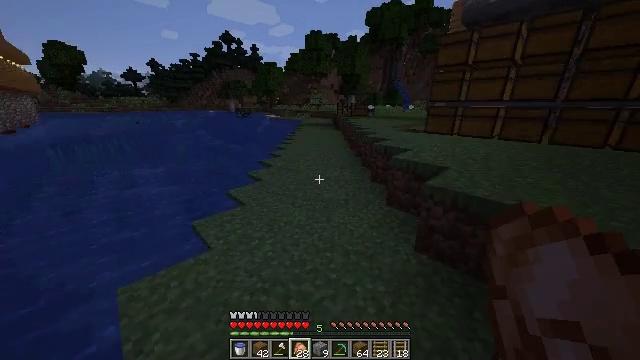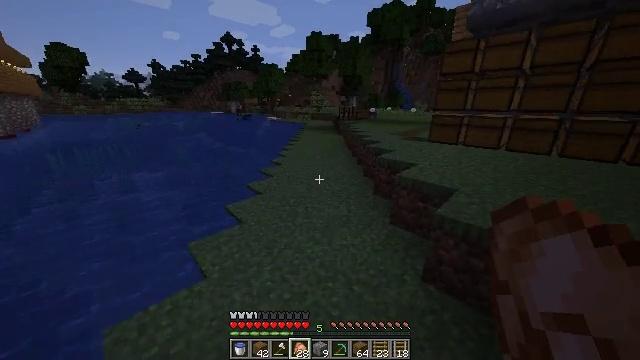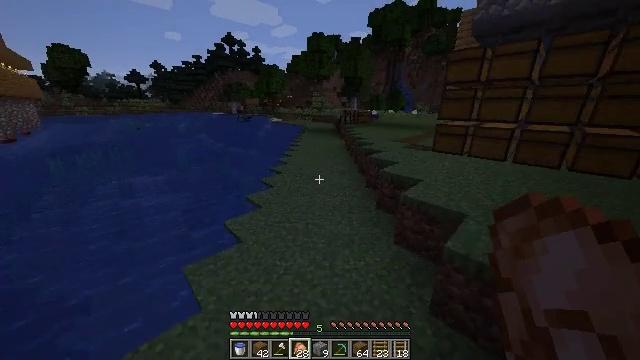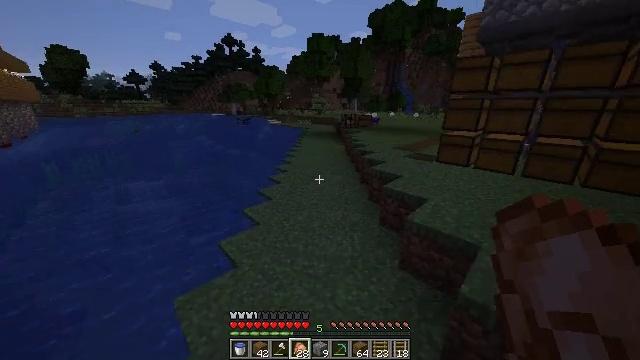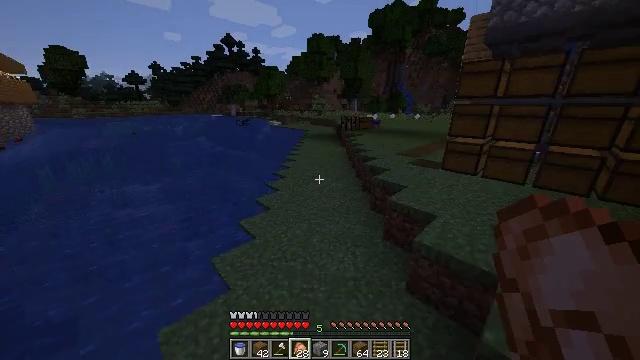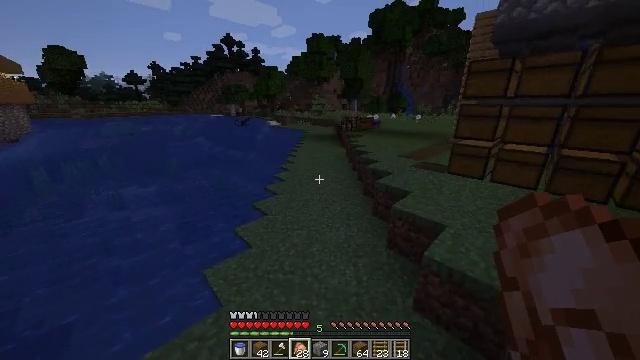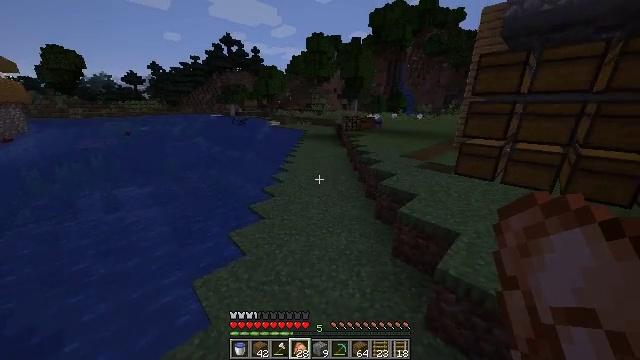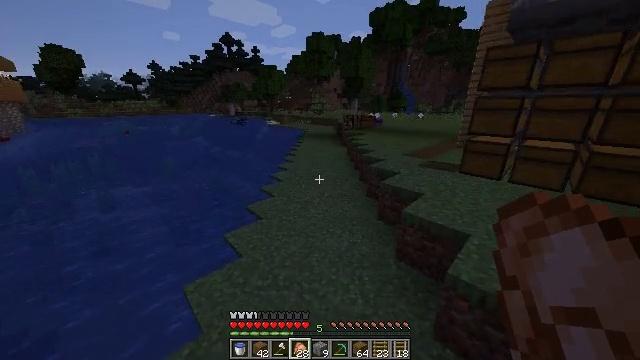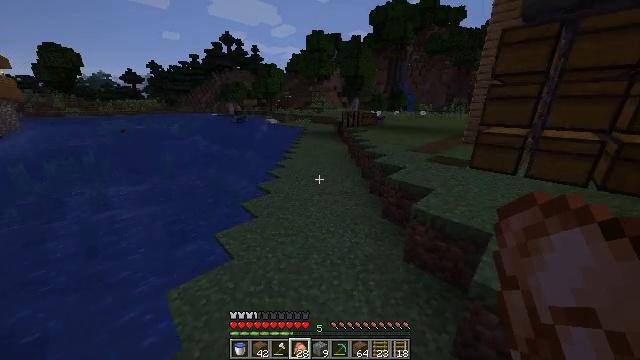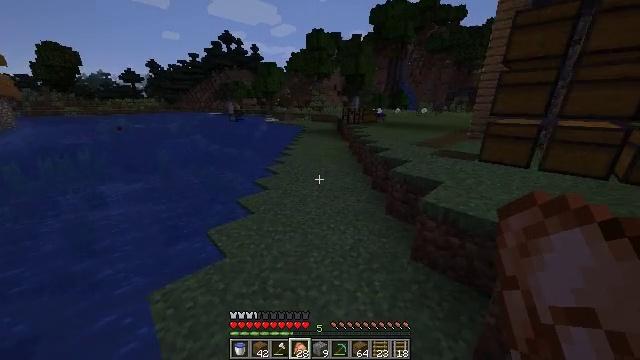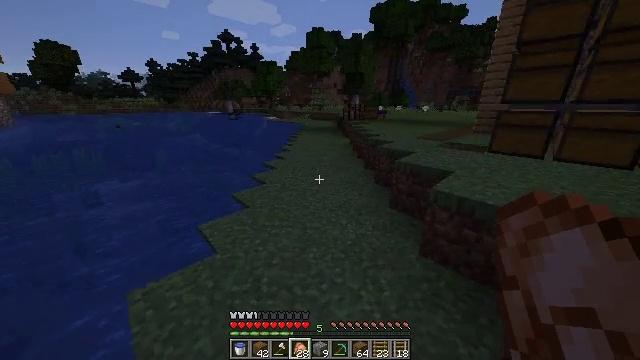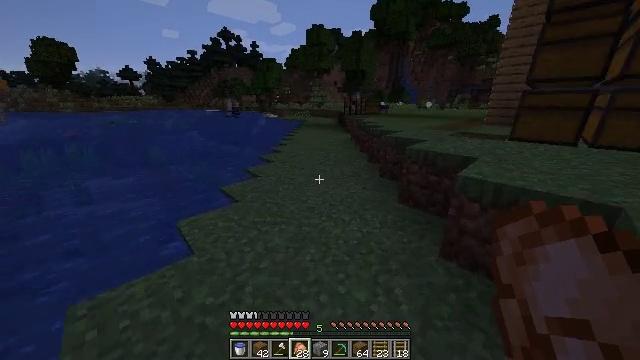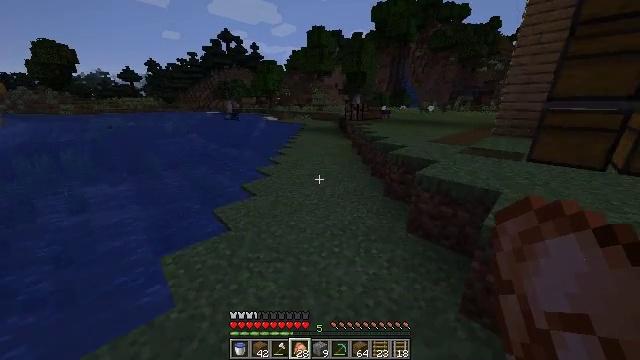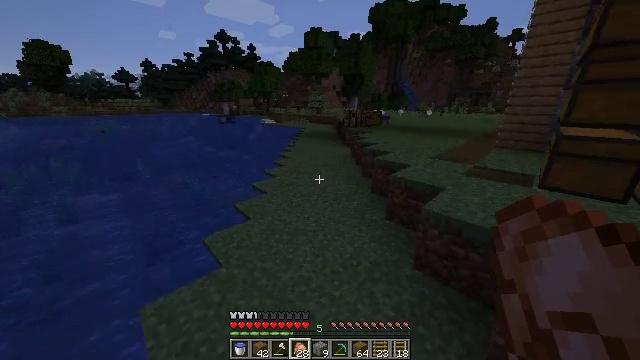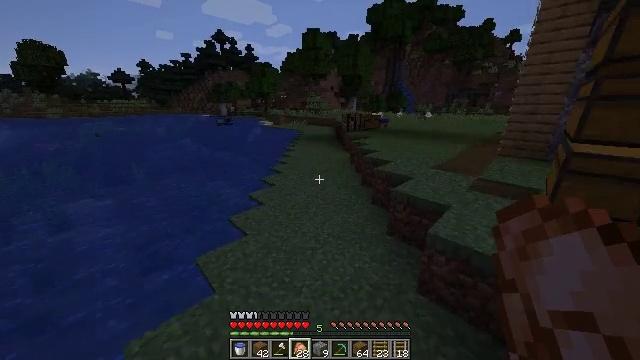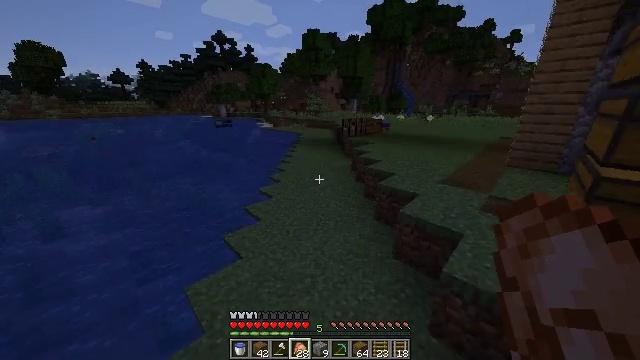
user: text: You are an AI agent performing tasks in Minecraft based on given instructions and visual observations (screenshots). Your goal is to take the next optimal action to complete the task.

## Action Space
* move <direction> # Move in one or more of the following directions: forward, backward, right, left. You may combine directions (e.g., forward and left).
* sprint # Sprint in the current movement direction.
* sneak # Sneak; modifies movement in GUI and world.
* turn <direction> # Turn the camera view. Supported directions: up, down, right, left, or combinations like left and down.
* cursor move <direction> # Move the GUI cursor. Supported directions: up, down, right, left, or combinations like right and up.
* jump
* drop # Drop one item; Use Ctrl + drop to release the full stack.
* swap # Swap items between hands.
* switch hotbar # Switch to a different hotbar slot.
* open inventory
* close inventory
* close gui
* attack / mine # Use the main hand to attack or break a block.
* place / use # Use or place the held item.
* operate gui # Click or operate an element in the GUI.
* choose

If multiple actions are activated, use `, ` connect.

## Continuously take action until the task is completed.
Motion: motion action
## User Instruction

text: Mine the purple bed.
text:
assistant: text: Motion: move forward, jump
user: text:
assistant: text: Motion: move forward, jump
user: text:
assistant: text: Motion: move forward, jump
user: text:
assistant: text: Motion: move forward, jump
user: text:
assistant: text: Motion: move forward, jump
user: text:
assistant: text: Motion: move forward, jump
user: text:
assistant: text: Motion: move forward, jump
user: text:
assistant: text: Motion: move forward, sprint, jump
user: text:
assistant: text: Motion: move forward, sprint, jump
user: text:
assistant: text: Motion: move forward, sprint, jump
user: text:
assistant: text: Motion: move forward, jump
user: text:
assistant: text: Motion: move forward, jump
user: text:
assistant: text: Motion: move forward, jump
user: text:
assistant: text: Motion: move forward, sprint, jump
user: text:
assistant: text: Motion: move forward, sprint, jump
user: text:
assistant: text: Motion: move forward, sprint, jump
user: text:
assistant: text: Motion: move forward, sprint, jump
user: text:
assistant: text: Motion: move forward, jump
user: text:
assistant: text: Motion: move forward, turn right, jump
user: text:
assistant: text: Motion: move forward, turn right and down, jump
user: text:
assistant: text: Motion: move forward, turn right, jump
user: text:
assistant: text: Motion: move forward, turn right, jump
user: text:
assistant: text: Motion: move forward, turn right, jump
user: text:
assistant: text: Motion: move forward, sprint, turn right, jump
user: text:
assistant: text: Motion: move forward, sprint, jump
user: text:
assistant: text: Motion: move forward, sprint, turn left, jump
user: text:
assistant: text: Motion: move forward, turn left, jump
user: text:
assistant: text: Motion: move forward, turn left, jump
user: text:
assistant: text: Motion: move forward, jump
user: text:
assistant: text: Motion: move forward, jump